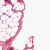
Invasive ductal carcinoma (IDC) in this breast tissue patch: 0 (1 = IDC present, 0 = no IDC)